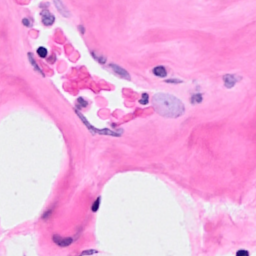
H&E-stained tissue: Breast